Question: Say you have a 'List', you add all the images found in the solution's resources using something like this;
'''
using (ResourceSet resourceSet = SomeProject.Properties.Resources.ResourceManager.GetResourceSet(CultureInfo.CurrentUICulture, true, true))
{
foreach (DictionaryEntry entry in resourceSet)
{
SomeList.Add((Image)entry.Value);
}
}
'''
In this case, there'll be three images in our resources. 'Apple.png Banana.png, Cactus.png'
How can I sort this list alphabetically so I can loop through it in the right order, getting 'Apple -> Banana -> Cactus'?
I've read <URL> which I tried to apply to my situation but to no avail.
By myself I've tried assigning 'entry.Key' to the Image's tag and then doing 'someList.OrderBy(f => f.Tag).ToList();'
Here's the full code which I use to test this
'''
List someList = new List();
private void button1_Click(object sender, EventArgs e)
{
using (ResourceSet resourceSet = WindowsFormsApplication52.Properties.Resources.ResourceManager.GetResourceSet(CultureInfo.CurrentUICulture, true, true))
{
foreach (DictionaryEntry entry in resourceSet)
{
Image i = (Image)entry.Value;
i.Tag = entry.Key;
someList.Add((Image)i);
}
someList.OrderBy(f => f.Tag).ToList();
}
foreach(var x in someList)
{
PictureBox pb = new PictureBox();
pb.Image = x;
pb.Size = new System.Drawing.Size(200, 200);
pb.SizeMode = PictureBoxSizeMode.Zoom;
flowLayoutPanel1.Controls.Add(pb);
}
}
'''
This is the result I seem to get every time,

I don't know if it takes file size into account but in this case the file sizes of the images are also in order. (Apple.png is the largest, cactus is the smallest).
Help is greatly appreciated.
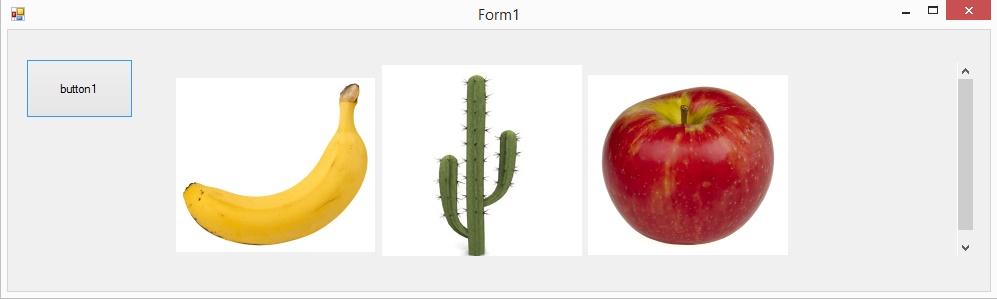
Answer: You can add all images to sorted dictionary with the image name as key.
Then you do a foreach on the dictionary to retrieve the images in alphabetical order by name.